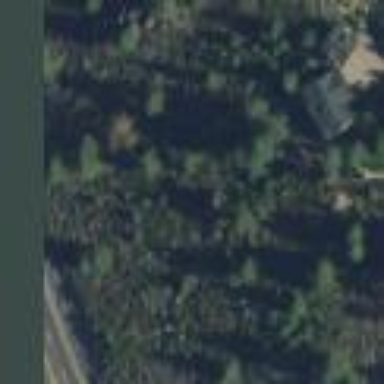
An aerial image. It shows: Evergreen needle-leaved woodland.